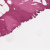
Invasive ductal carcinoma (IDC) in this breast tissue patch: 0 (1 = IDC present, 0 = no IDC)